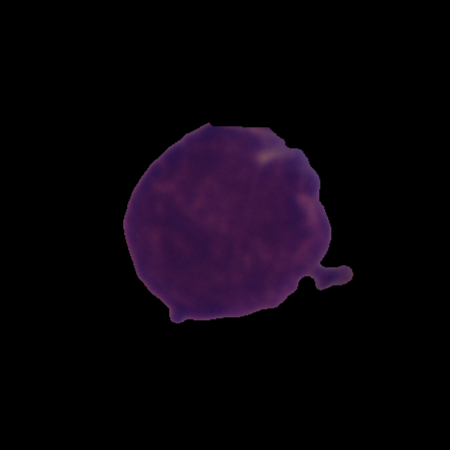
Label: cancer